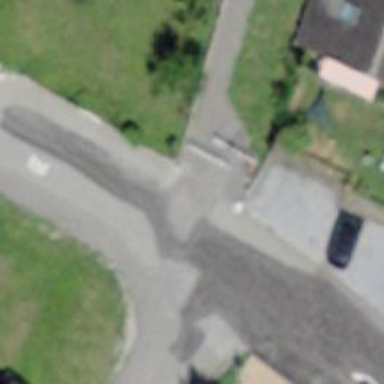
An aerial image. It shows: Paved footway.